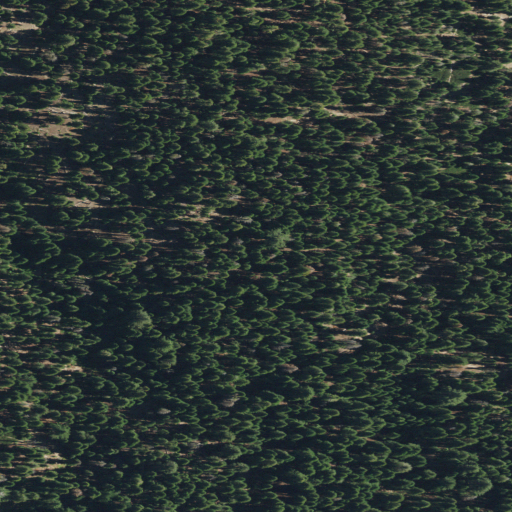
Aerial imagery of plain(s) in California named Stoddard Meadow containing only evergreen forest